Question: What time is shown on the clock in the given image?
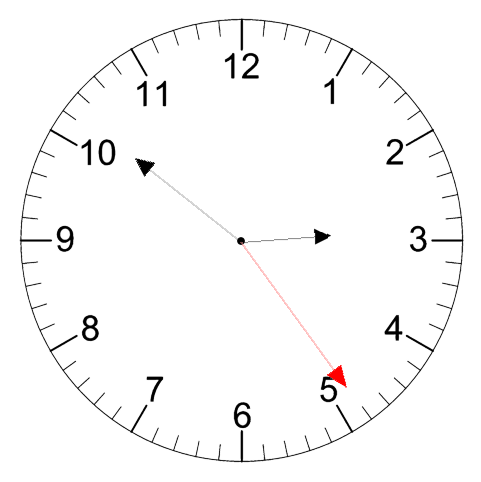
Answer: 02:51:24